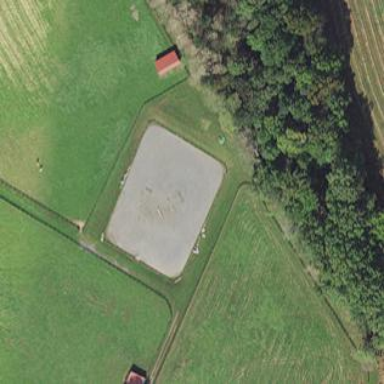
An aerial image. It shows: Equestrian pitch for leisure land use.